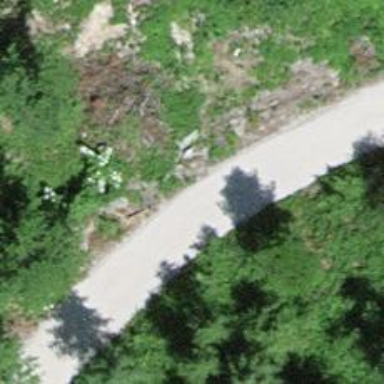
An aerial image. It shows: Unpaved path.